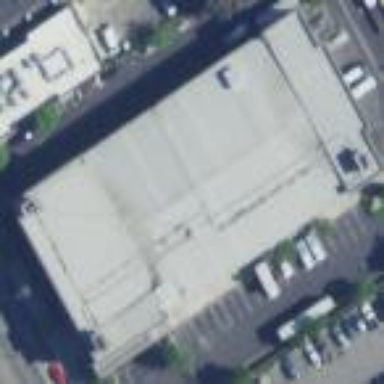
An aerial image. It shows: Warehouse building.